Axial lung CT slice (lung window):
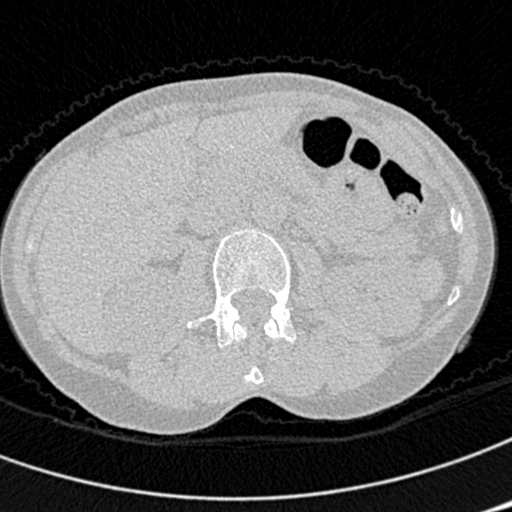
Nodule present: no